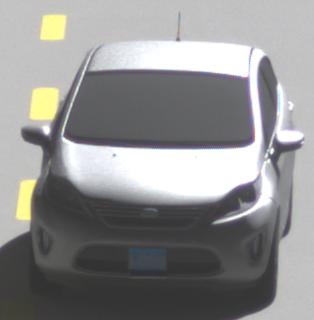
Make: Ford
Model: Fiesta
Detailed model: ’09 Sedan (seventh series)
Model produced from: 2010
Model produced until: 2017
Doors: 4
Color: white
Road condition: dry road
Daytime: midday
Contrast: high contrast